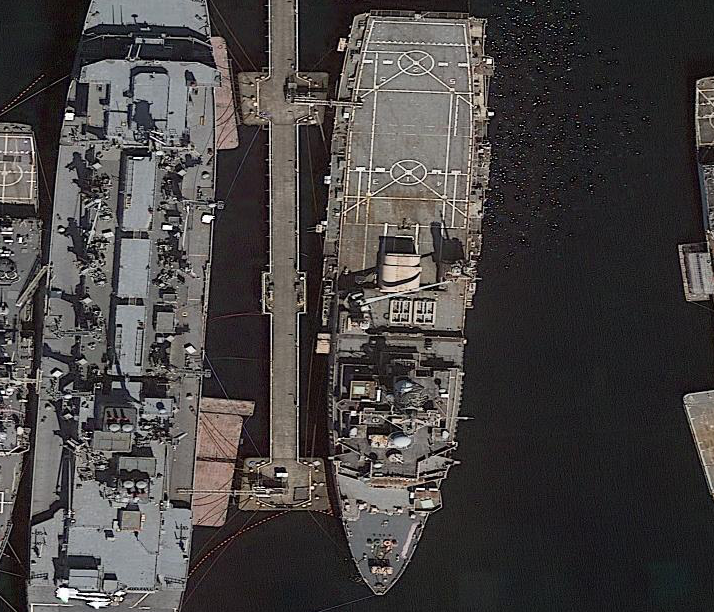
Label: combat